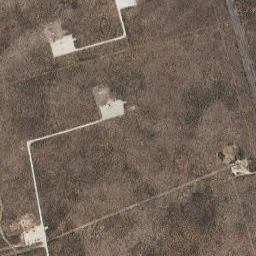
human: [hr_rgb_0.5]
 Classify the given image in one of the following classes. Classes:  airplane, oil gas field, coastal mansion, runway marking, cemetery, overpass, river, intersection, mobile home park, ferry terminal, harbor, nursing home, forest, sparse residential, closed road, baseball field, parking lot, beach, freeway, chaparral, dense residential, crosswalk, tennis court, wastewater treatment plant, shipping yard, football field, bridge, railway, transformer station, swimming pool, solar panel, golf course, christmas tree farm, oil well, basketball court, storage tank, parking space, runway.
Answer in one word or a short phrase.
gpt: oil gas field